Field crop: maize
Growth stage: 2
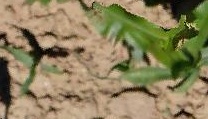
Species: maize